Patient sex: M
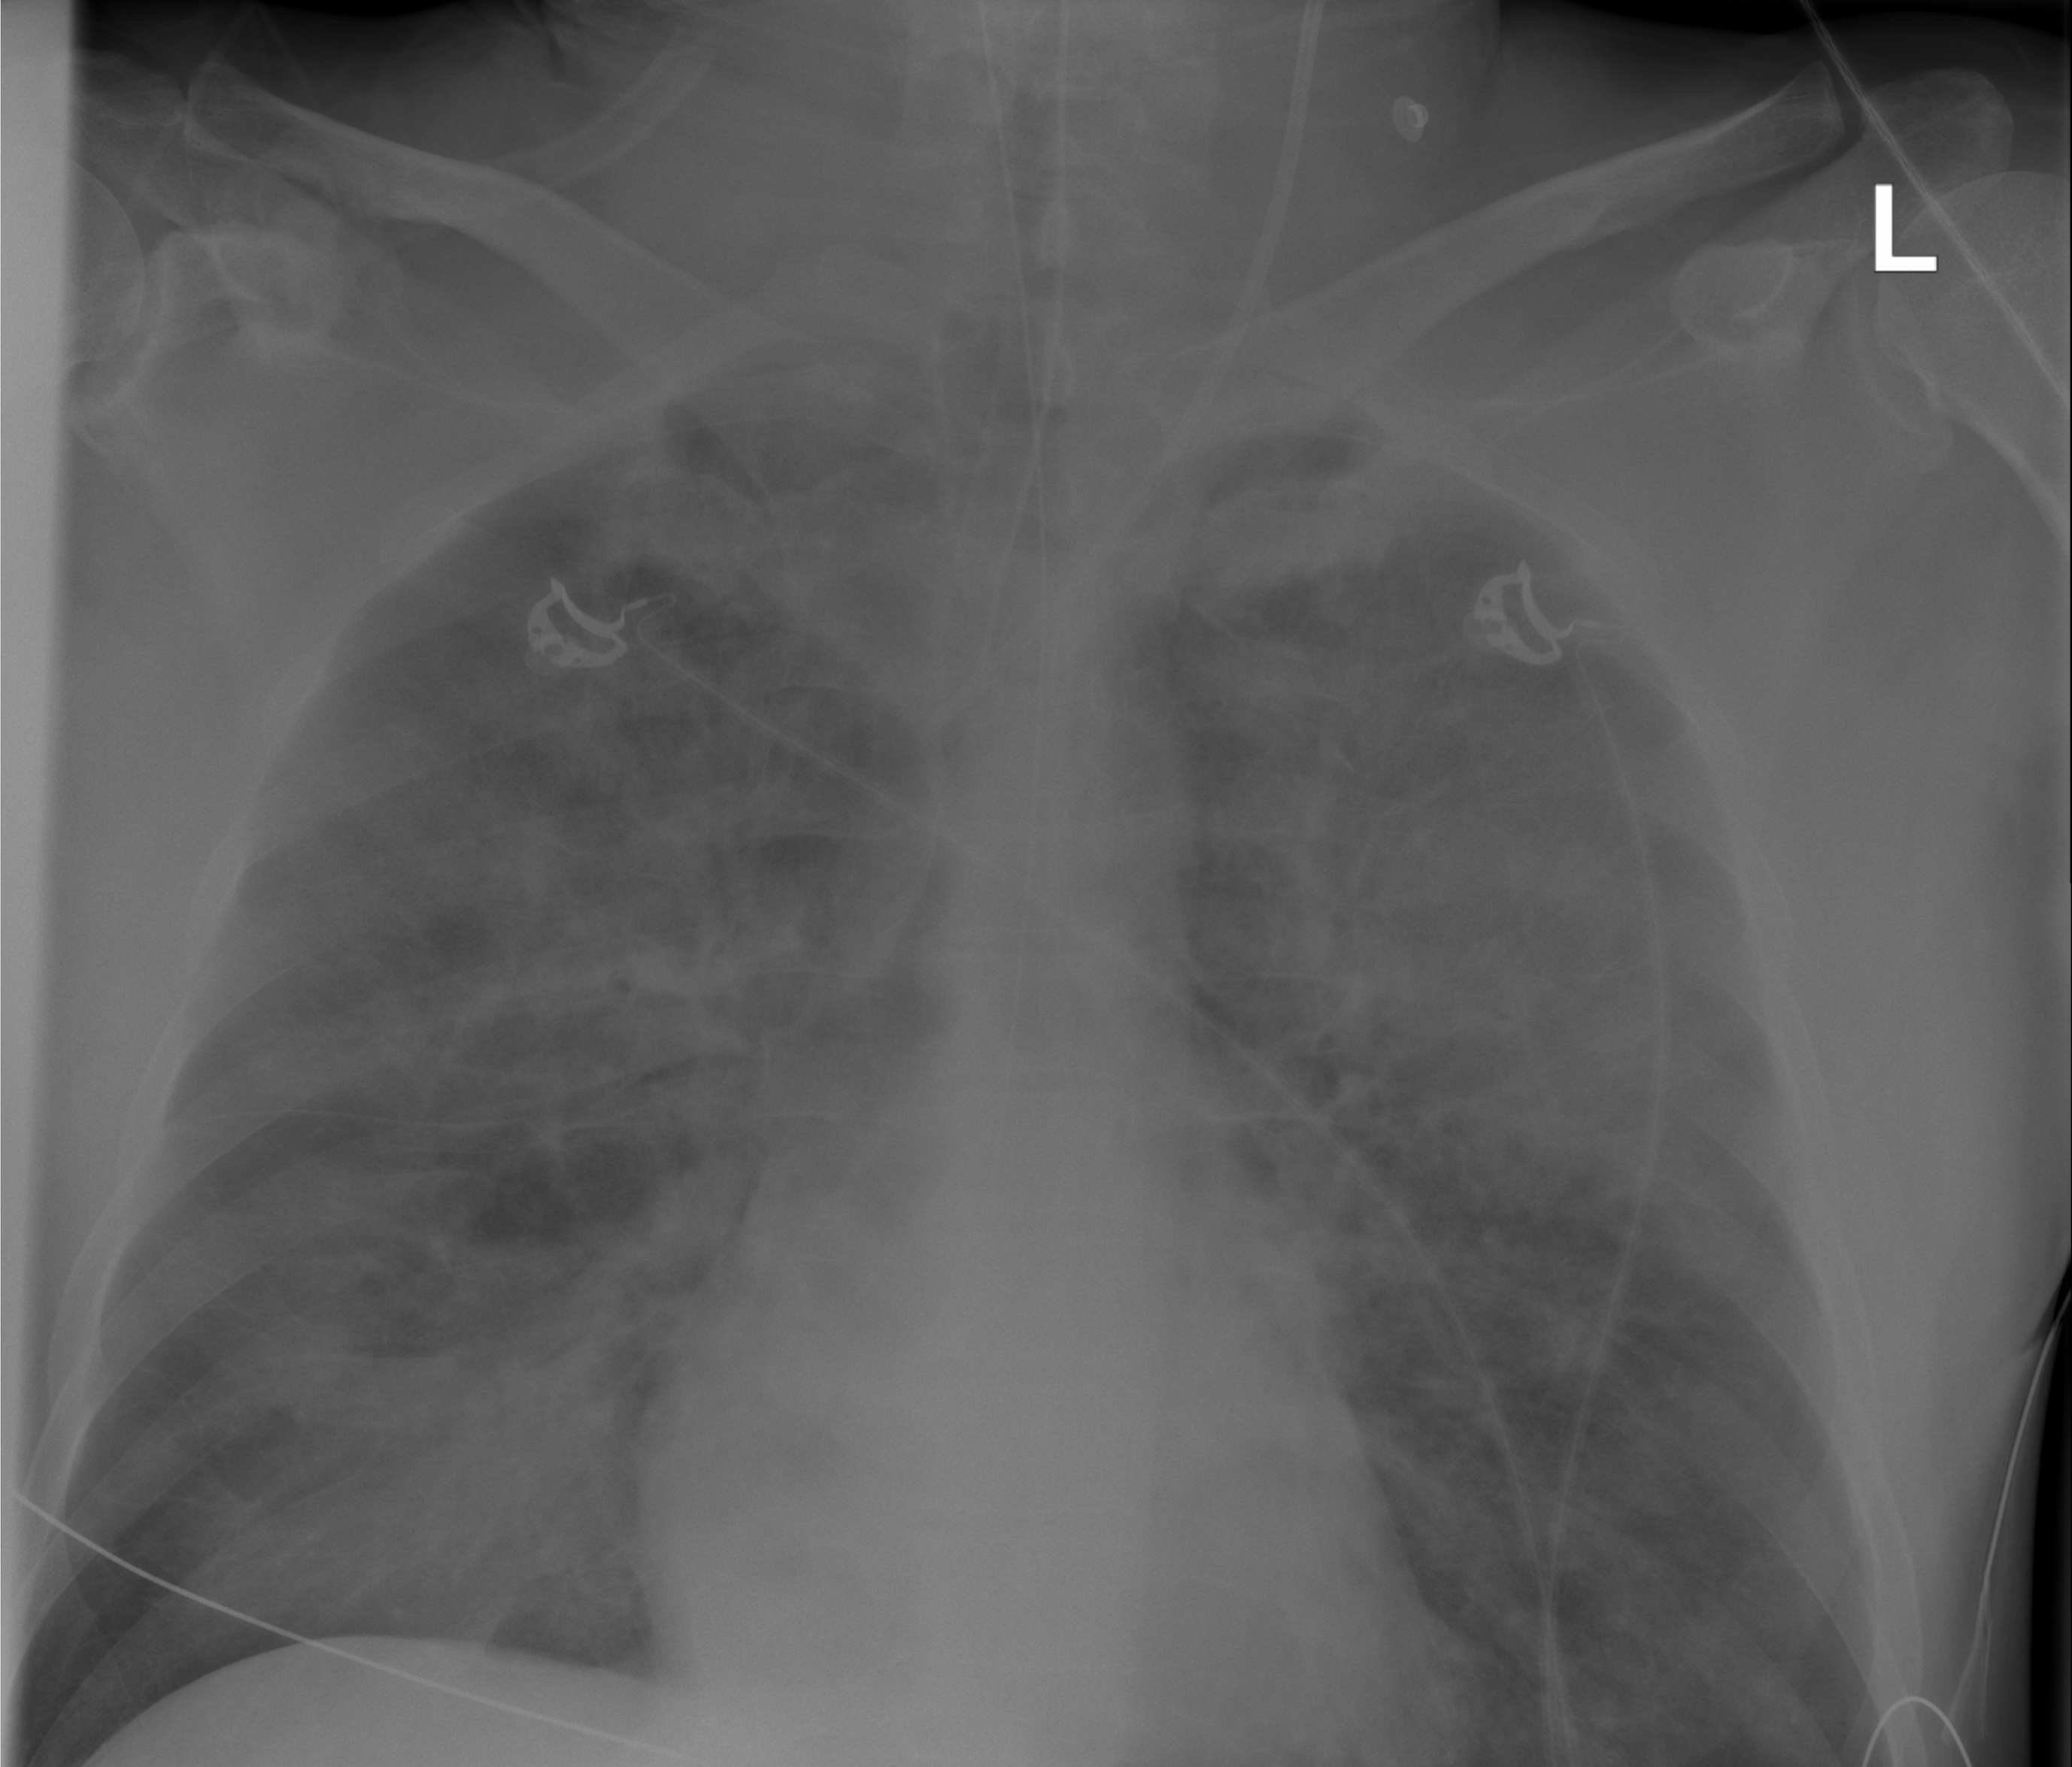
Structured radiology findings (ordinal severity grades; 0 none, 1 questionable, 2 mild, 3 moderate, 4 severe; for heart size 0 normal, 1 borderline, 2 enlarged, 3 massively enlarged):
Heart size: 0
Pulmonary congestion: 2
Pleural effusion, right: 0
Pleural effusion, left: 0
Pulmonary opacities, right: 2
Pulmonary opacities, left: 2
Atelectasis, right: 0
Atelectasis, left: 0